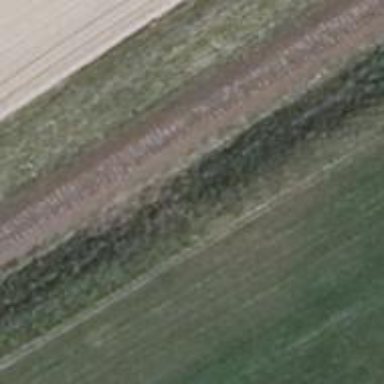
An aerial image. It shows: Abandoned railway.